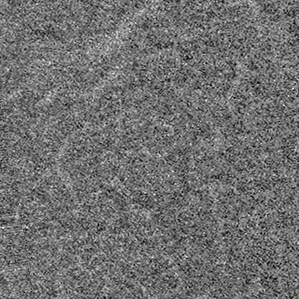
Label: frost